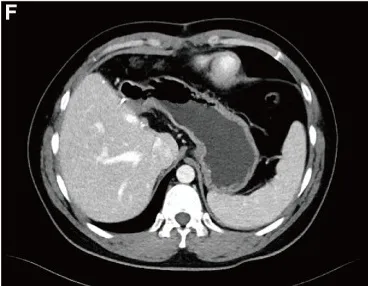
Postoperative histopathological results. (E,F) One year postoperative CT follow-up results. No tumor recurrence or metastasis was detected in the patient.
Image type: radiology (ct)